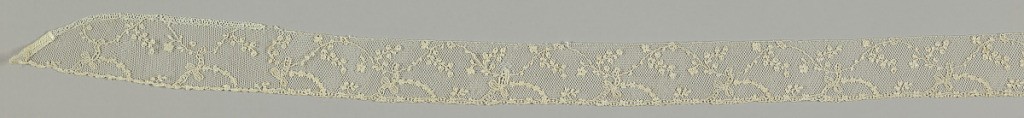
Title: Band
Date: mid-18th century
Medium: linen Technique: needle lace
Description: Band of in an open design of floral sprays.